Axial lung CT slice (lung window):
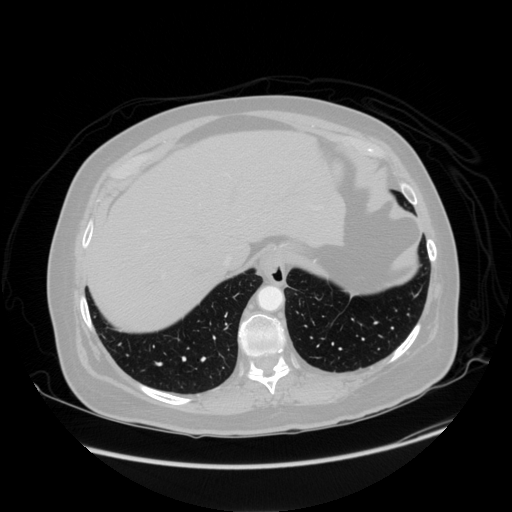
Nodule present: no